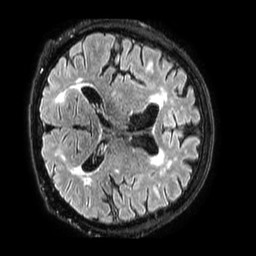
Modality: FLAIR
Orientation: axial
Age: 61
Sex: male
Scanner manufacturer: philips
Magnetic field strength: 3 T
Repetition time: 4.8 s
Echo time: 0.34 s